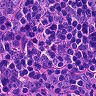
Metastatic tissue present: no